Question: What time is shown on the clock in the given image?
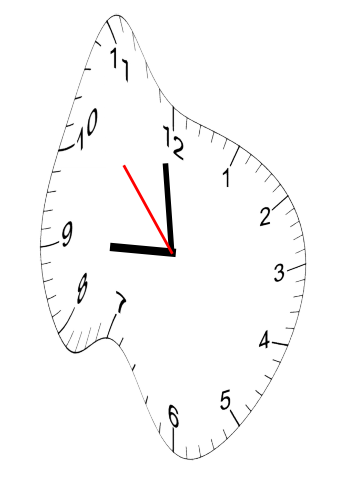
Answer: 08:58:53